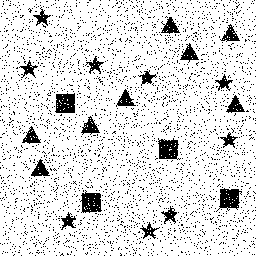
Squares: 4
Triangles: 8
Stars: 9
Total shapes: 21